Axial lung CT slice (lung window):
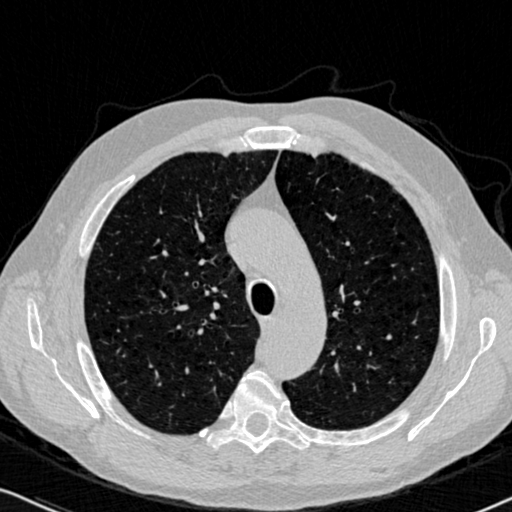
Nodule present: no